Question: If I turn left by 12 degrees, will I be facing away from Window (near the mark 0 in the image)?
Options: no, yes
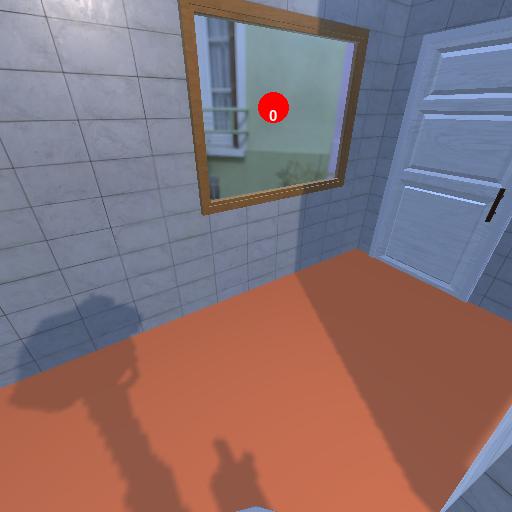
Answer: no